Question: My data consists of 1024 rows and 2 columns.Its structure looks like
>
I want to select three intervals from a single table based on first column. In that selected intervals second column values should be multiplied by values
'''
SELECT * FROM del
WHERE wavelength BETWEEN 341 AND 348
OR wavelength BETWEEN 551 AND 664
OR wavelength BETWEEN 998 AND 1021
'''
In this one, intervals are selected using this query and
- - -
After multiplication i want to display the wavelength and multiplied reflectance values in second column
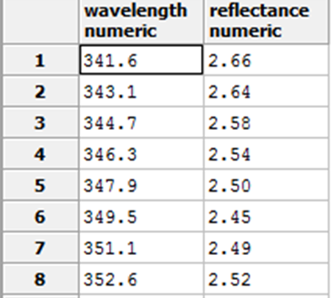
Answer: As the first and third range is to be multiplied by '0.25' and the second by '0.5'
you can use the below query.
'''
SELECT wavelength,
( reflect * 0.25 ) AS reflect
FROM wavelength
WHERE ( wavelength BETWEEN 341 AND 348 )
OR ( wavelength BETWEEN 998 AND 1021 )
UNION ALL
SELECT wavelength,
( reflect * 0.5 ) AS reflect
FROM wavelength
WHERE wavelength BETWEEN 551 AND 664;
'''
if all three are to be multiplied by different values you can use
'''
SELECT wavelength,
( reflect * 0.25 ) AS reflect
FROM wavelength
WHERE wavelength BETWEEN 341 AND 348
OR wavelength BETWEEN 998 AND 1021
UNION ALL
SELECT wavelength,
( reflect * 0.5 ) AS reflect
FROM wavelength
WHERE wavelength BETWEEN 551 AND 664
UNION ALL
SELECT wavelength,
( reflect * 0.25 ) AS reflect
FROM wavelength
WHERE wavelength BETWEEN 998 AND 1021
'''
demo at <URL>